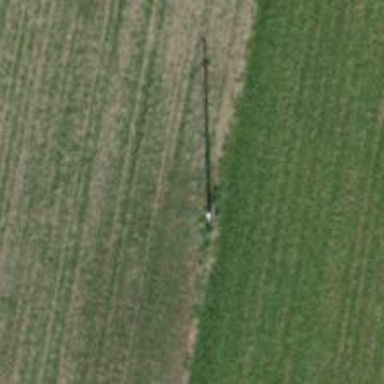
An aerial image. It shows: Power pole.